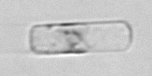
Label: Guinardia_delicatula